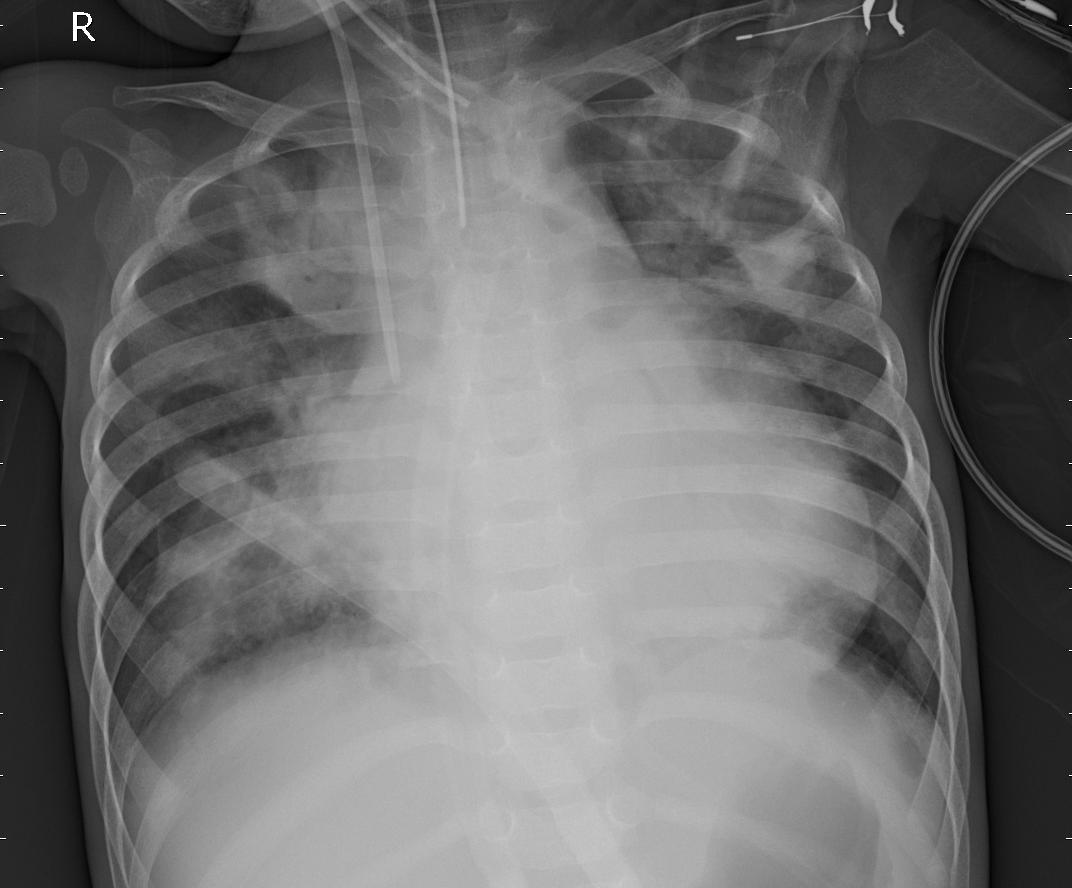
Diagnosis: PNEUMONIA